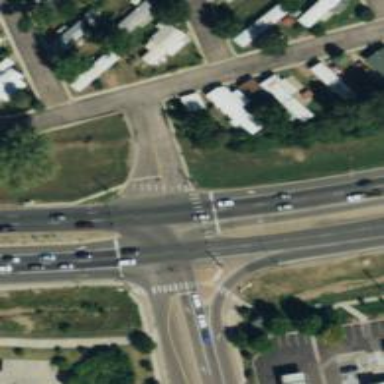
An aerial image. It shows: Crossing on the road.